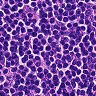
Metastatic tissue present: no